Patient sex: F
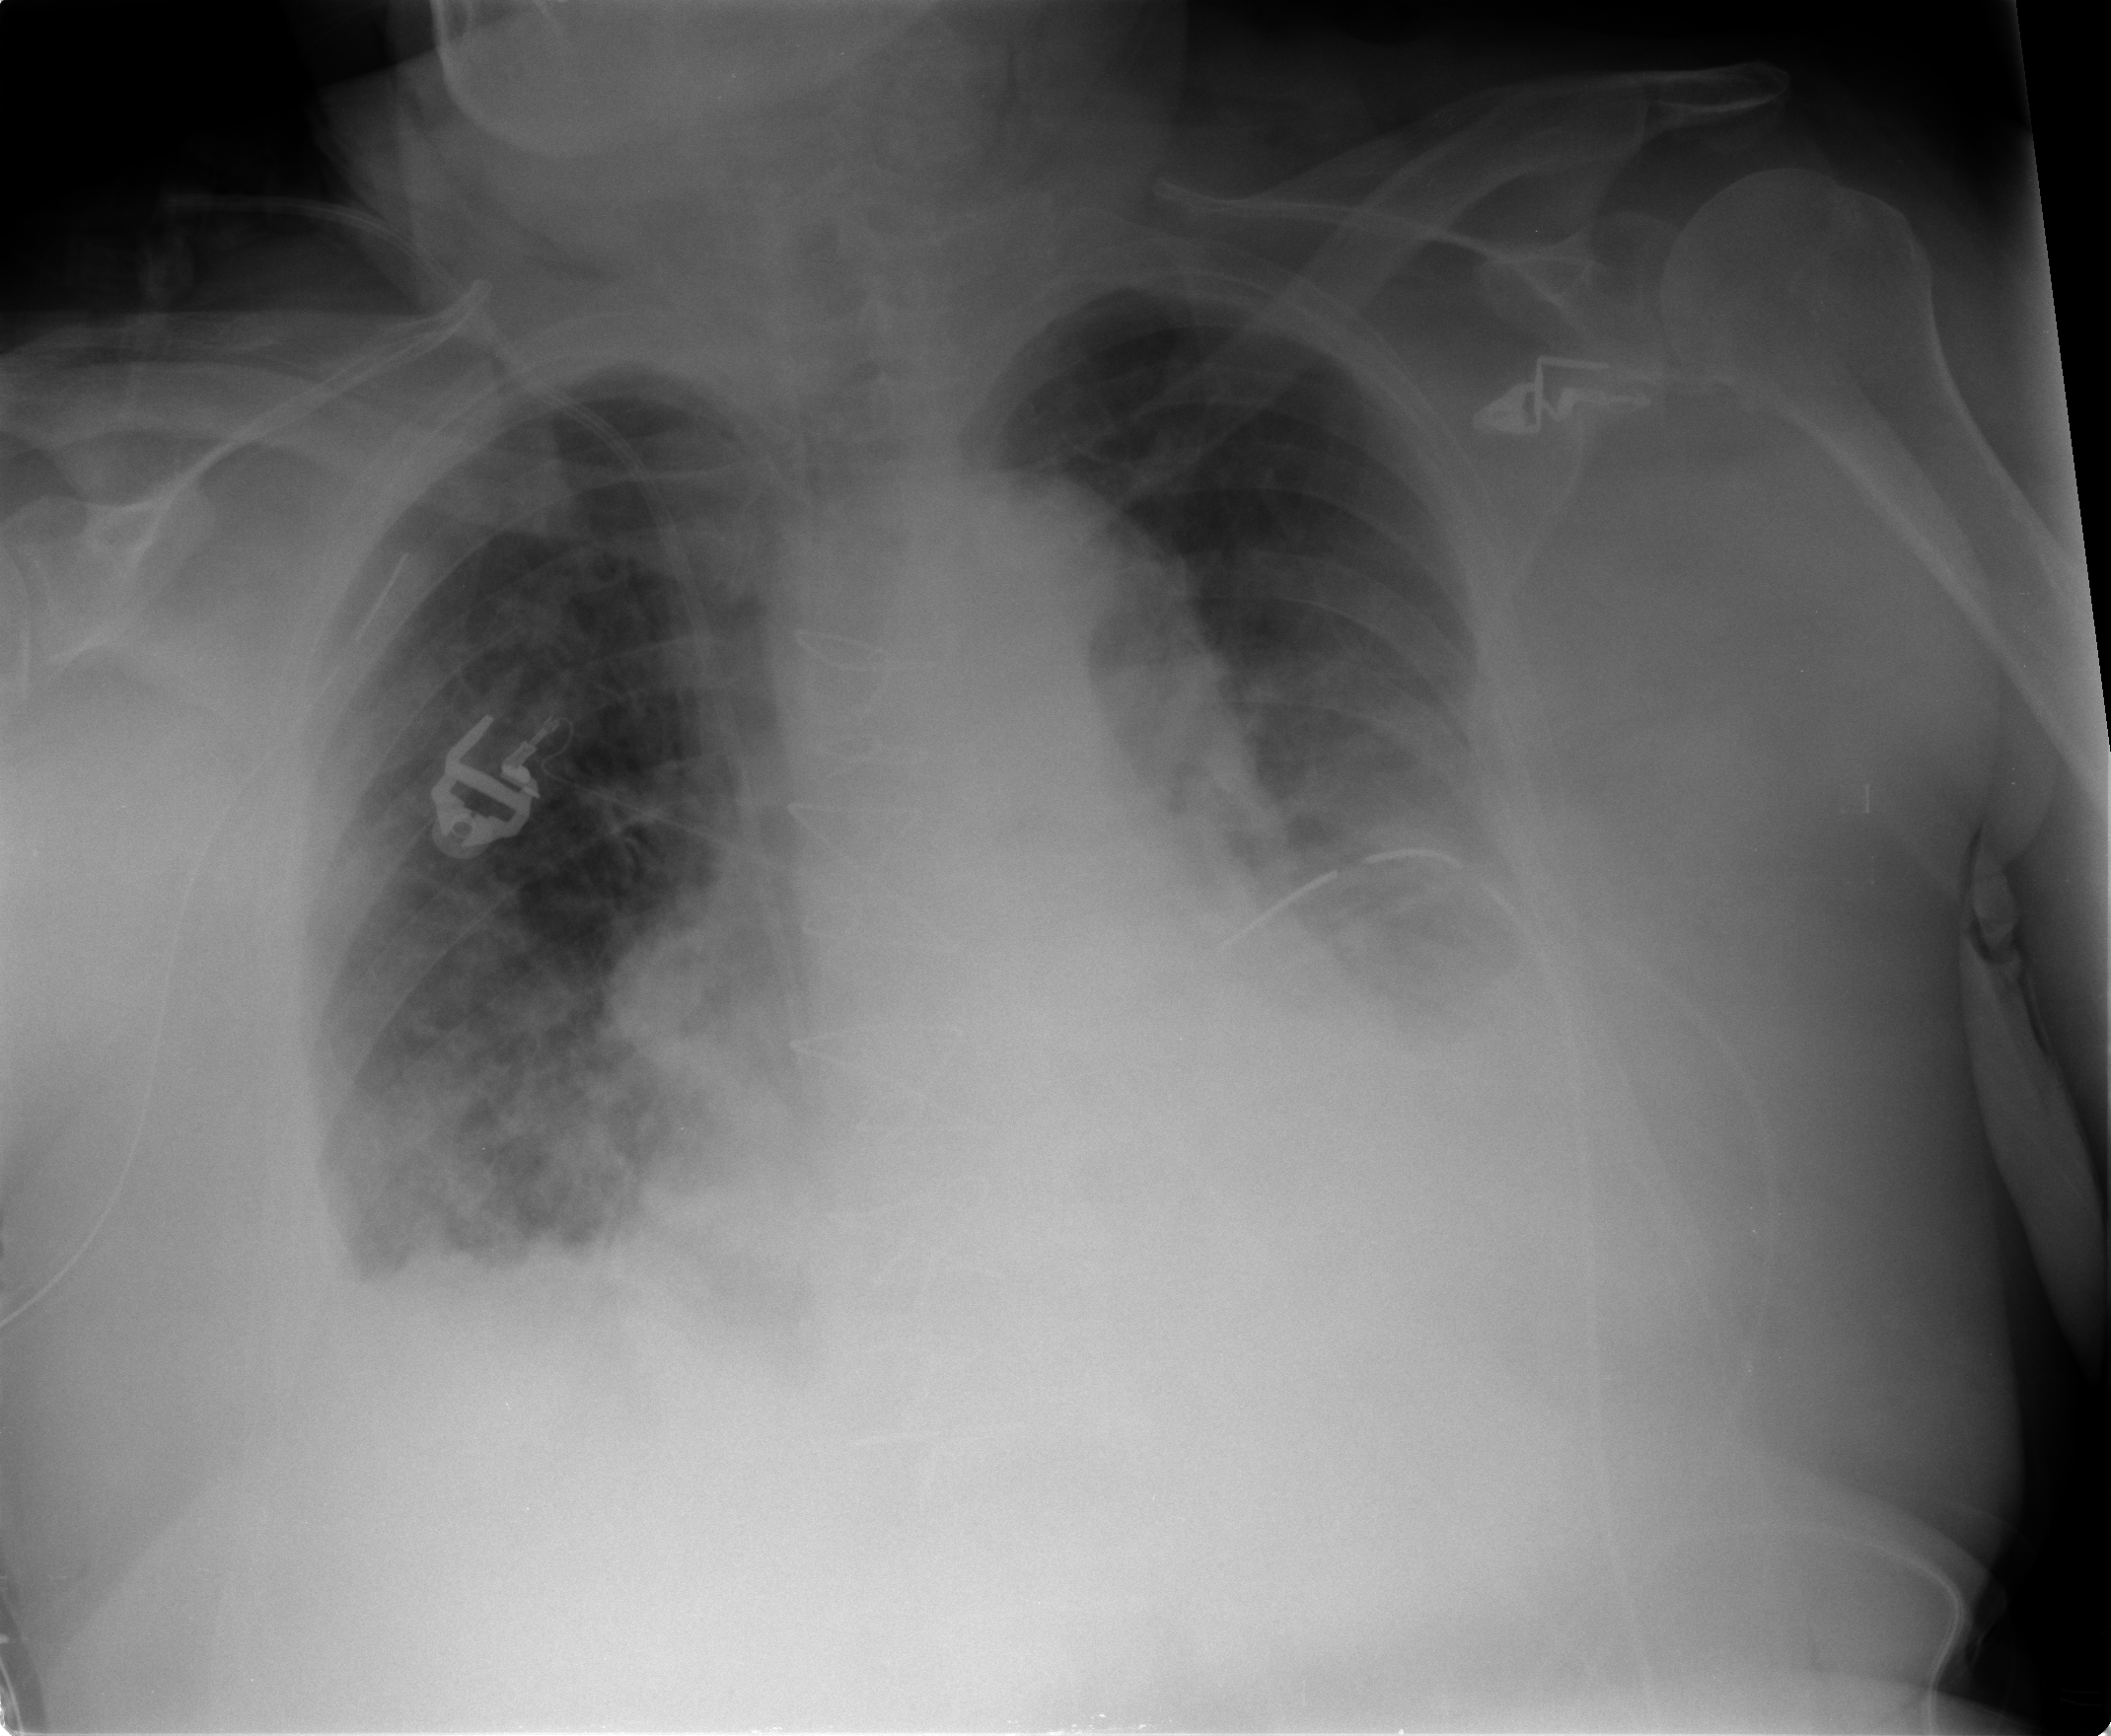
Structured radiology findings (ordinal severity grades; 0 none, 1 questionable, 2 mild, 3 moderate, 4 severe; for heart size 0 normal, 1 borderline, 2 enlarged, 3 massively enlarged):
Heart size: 2
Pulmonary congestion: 3
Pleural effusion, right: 2
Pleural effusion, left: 3
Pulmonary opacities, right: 1
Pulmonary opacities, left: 0
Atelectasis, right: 2
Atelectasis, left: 2